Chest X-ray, PA view. Patient: 40 years old, sex M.
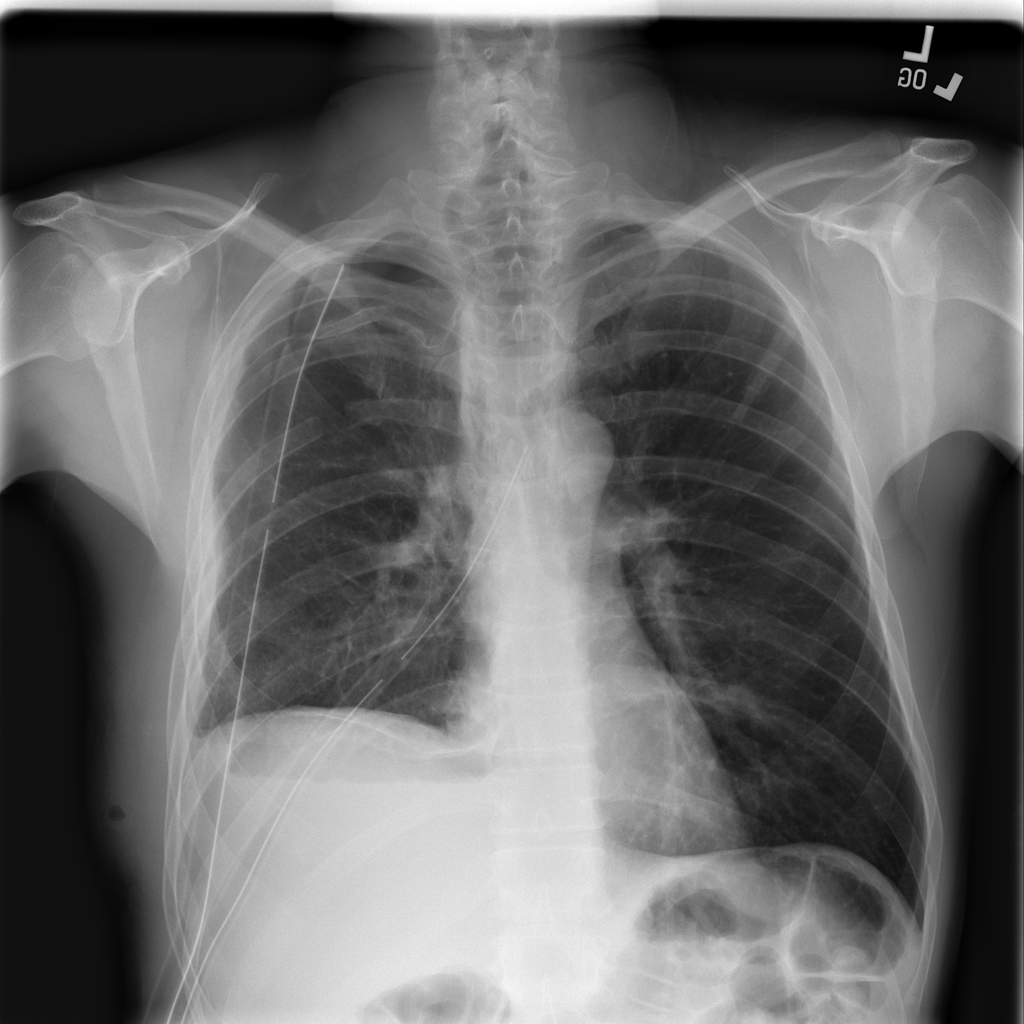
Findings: No Finding